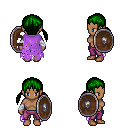
a pixel art fantasy rpg character, female body template, human, dark skin, maroon tattered cape, magenta pants, green twin-tailed hairstyle, white cloth bandages, shield, four views (front, back, left, right), 2x2 character sprite sheet, small pixel art, hard edges, no anti-aliasing